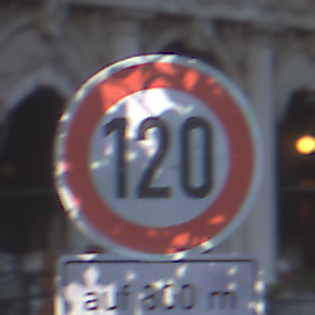
Verkehrszeichen: Geschwindigkeit120
Zusatzzeichen unten: LaengeEinerStrecke5
Umgebung: Outdoor, Urban
Tageszeit: Dawn
Wetter: Clear
Licht: Natural
Jahreszeit: NotSpecified
Kontrast: LowContrast